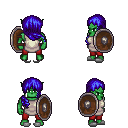
a pixel art fantasy rpg character, male body template, orc, green skin, white tunic, red pants, blue right-swept hairstyle, white slippers, shield, four views (front, back, left, right), 2x2 character sprite sheet, small pixel art, hard edges, no anti-aliasing